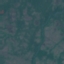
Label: HerbaceousVegetation